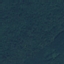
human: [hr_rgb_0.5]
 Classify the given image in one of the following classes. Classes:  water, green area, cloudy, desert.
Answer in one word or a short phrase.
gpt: green area